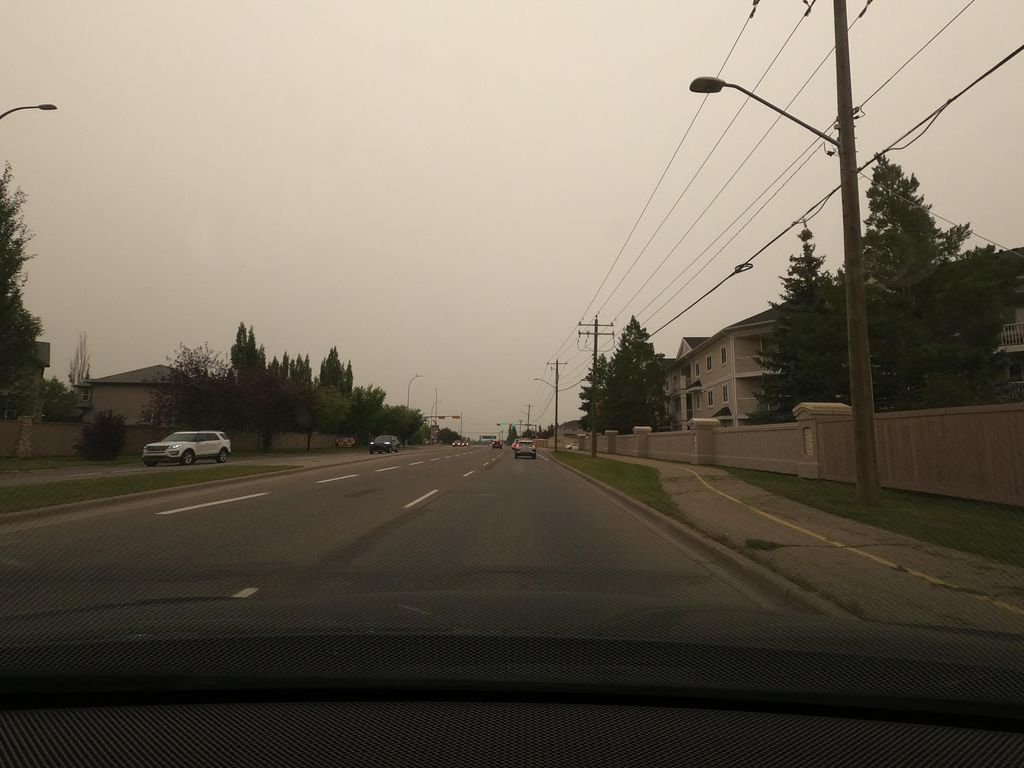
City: calgary